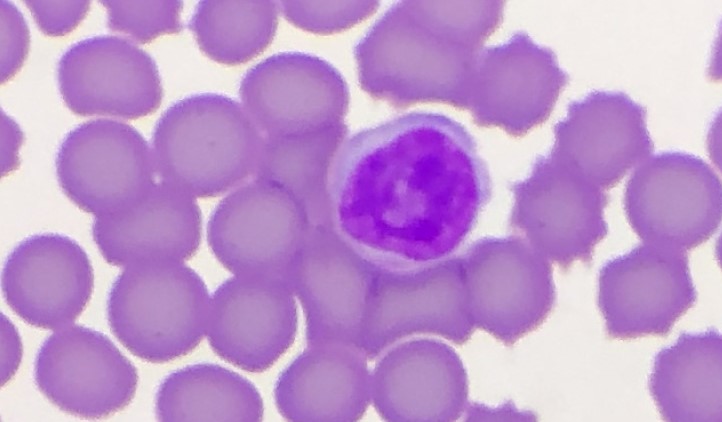
White blood cell type: Lymphocyte